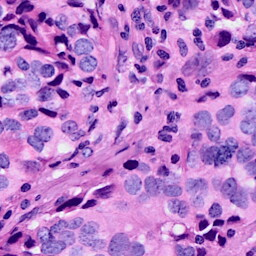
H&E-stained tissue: Breast